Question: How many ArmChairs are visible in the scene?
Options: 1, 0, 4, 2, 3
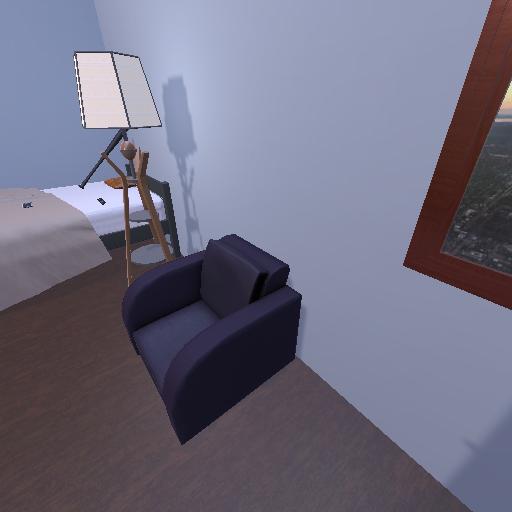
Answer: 1